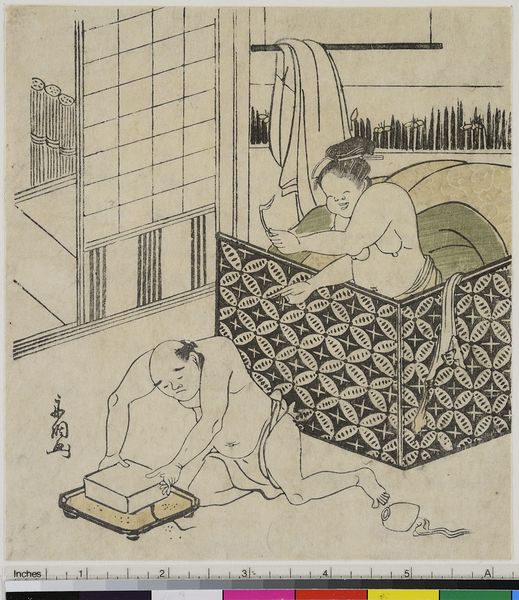
Künstler: Tamagawa Sh&#x16B;ch&#x14D;
Standort: Hamburg
Institution: Museum für Kunst und Gewerbe Hamburg
Schlagwörter: akt, frau, holzschnitt, frauenakt, paravent, schlafzimmer, druckgraphik, druckgrafik, zeit, farbholzschnitt, wandschirm, aktdarstellung, beziehungen, edo, weibliche, reproduktionen, druckerzeugnisse, geschlechtern, blindprägedruck, blinddruck